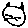
Label: cat